Question: I am currently practising GUI in Java and have made a program that procedurally generates random shapes depending on the user input. However, it seems to not be working correctly.
The program currently looks like this (Lines instead of Rectangles and Ovals):

However, as suggested above the program should have some filled, some unfilled rectangles and ovals and lines. These horizontal lines are not representative of what the output should look like.
This is the code below.
DrawPanelTest.java (main file)
'''
import javax.swing.JFrame;
import javax.swing.JLabel;
import javax.swing.JOptionPane;
import java.awt.BorderLayout;
public class DrawPanelTest {
public static void main(String[] args) {
String amount = JOptionPane.showInputDialog("How many shapes should exist?");
int intAmount = Integer.parseInt(amount);
DrawPanel drawPanel = new DrawPanel(intAmount);
JLabel text = new JLabel("Lines: " + drawPanel.getLineAmount() + ", Ovals: " + drawPanel.getOvalAmount()
+ ", Rectangles: " + drawPanel.getRectangleAmount());
JFrame jFrame = new JFrame();
jFrame.setDefaultCloseOperation(3);
jFrame.add(drawPanel);
jFrame.add(text, BorderLayout.SOUTH);
jFrame.setSize(600, 600);
jFrame.setVisible(true);
}
}
'''
DrawPanel.java
'''
import java.awt.Color;
import java.awt.Graphics;
import java.util.Random;
import javax.swing.JPanel;
public class DrawPanel extends JPanel {
private Random random = new Random();
private Shape[] shapes;
private int lineAmount;
private int ovalAmount;
private int rectangleAmount;
public DrawPanel(int amount) {
shapes = new Shape[amount];
for (int i = 0; i < shapes.length; i++) {
Color color = new Color(random.nextInt(256), random.nextInt(256), random.nextInt(256));
int choice = random.nextInt(3);
switch (choice) {
case 0:
shapes[i] = new Line(random.nextInt(300), random.nextInt(300), random.nextInt(300), random.nextInt(300),
color);
lineAmount++;
break;
case 1:
shapes[i] = new Oval(random.nextInt(300), random.nextInt(300), random.nextInt(300), random.nextInt(300),
color, random.nextBoolean());
ovalAmount++;
break;
case 2:
shapes[i] = new Rectangle(random.nextInt(300), random.nextInt(300), random.nextInt(300),
random.nextInt(300), color, random.nextBoolean());
rectangleAmount++;
break;
}
}
}
public int getLineAmount() {
return lineAmount;
}
public int getOvalAmount() {
return ovalAmount;
}
public int getRectangleAmount() {
return rectangleAmount;
}
public void paintComponent(Graphics g) {
super.paintComponent(g);
for (Shape shape : shapes) {
shape.draw(g);
}
}
}
'''
Shape.java
'''
import java.awt.Color;
import java.awt.Graphics;
public abstract class Shape {
private int x1;
private int y1;
private int x2;
private int y2;
private Color color;
public Shape() {
setX1(0);
setY1(0);
setX2(100);
setY2(100);
setColor(0, 0, 0);
}
public Shape(int x1, int y1, int x2, int y2, Color color) {
setX1(x1);
setY1(y1);
setX2(x2);
setY2(y1);
setColor(color);
}
public void setX1(int newX1) {
if (newX1 >= 0) {
x1 = newX1;
} else {
x1 = 0;
}
}
public int getX1() {
return x1;
}
public void setY1(int newY1) {
if (newY1 >= 0) {
y1 = newY1;
} else {
y1 = 0;
}
}
public int getY1() {
return y1;
}
public void setX2(int newX2) {
if (newX2 >= 0) {
x2 = newX2;
} else {
x2 = 0;
}
}
public int getX2() {
return x2;
}
public void setY2(int newY2) {
if (newY2 >= 0) {
y2 = newY2;
} else {
y2 = 0;
}
}
public int getY2() {
return y2;
}
public void setColor(int r, int g, int b) {
color = new Color(r, g, b);
}
public void setColor(Color newColor) {
color = newColor;
}
public Color getColor() {
return color;
}
public abstract void draw(Graphics g);
}
'''
BoundedShape.java
'''
import java.awt.Color;
import java.math.*;
public abstract class BoundedShape extends Shape {
private boolean filled;
public BoundedShape() {
super();
setFill(false);
}
public BoundedShape(int x1, int y1, int x2, int y2, Color color, boolean fill) {
super(x1, y1, x2, y2, color);
setFill(fill);
}
public void setFill(boolean fill) {
if (fill == true || fill == false) {
filled = fill;
} else {
throw new IllegalArgumentException("fill has to be either true or false");
}
}
public boolean getFill() {
return filled;
}
public int getUpperLeftX() {
return Math.min(super.getX1(), super.getX2());
}
public int getUpperLeftY() {
return Math.min(super.getY1(), super.getY2());
}
public int getWidth() {
return Math.abs(super.getX2() - super.getX1());
}
public int getHeight() {
return Math.abs(super.getY2() - super.getY1());
}
}
'''
Line.java
'''
import java.awt.Color;
import java.awt.Graphics;
public class Line extends Shape {
public Line() {
super();
}
public Line(int x1, int y1, int x2, int y2, Color color) {
super(x1, y1, x2, y2, color);
}
@Override
public void draw(Graphics g) {
g.setColor(super.getColor());
g.drawLine(super.getX1(), super.getY1(), super.getX2(), super.getY2());
}
}
'''
Rectangle.java
'''
import java.awt.Color;
import java.awt.Graphics;
public class Rectangle extends BoundedShape {
public Rectangle() {
super();
}
public Rectangle(int x1, int y1, int x2, int y2, Color color, boolean filled) {
super(x1, y1, x2, y2, color, filled);
}
public void draw(Graphics g) {
g.setColor(super.getColor());
if (super.getFill() == false) {
g.drawRect(super.getUpperLeftX(), super.getUpperLeftY(), super.getWidth(), super.getHeight());
} else if (super.getFill() == true) {
g.fillRect(super.getUpperLeftX(), super.getUpperLeftY(), super.getWidth(), super.getHeight());
}
}
}
'''
Oval.java
'''
import java.awt.Color;
import java.awt.Graphics;
public class Oval extends BoundedShape {
public Oval() {
super();
}
public Oval(int x1, int y1, int x2, int y2, Color color, boolean filled) {
super(x1, y1, x2, y2, color, filled);
}
public void draw(Graphics g) {
g.setColor(super.getColor());
if (super.getFill() == false) {
g.drawOval(super.getUpperLeftX(), super.getUpperLeftY(), super.getWidth(), super.getHeight());
} else if (super.getFill() == true) {
g.fillOval(super.getUpperLeftX(), super.getUpperLeftY(), super.getWidth(), super.getHeight());
}
}
}
'''
Thanks in advance,
mabdi36
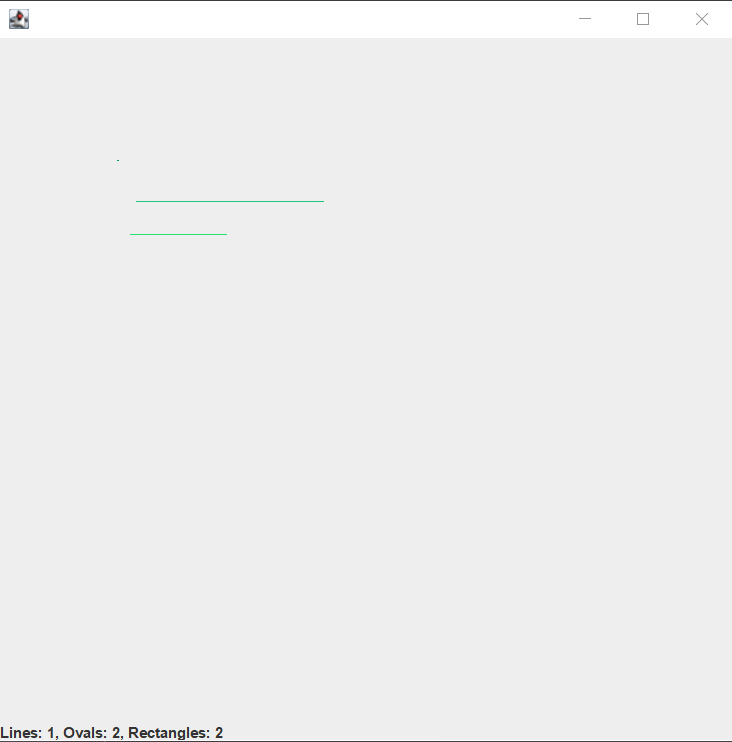
Answer: Within your 'draw()' method of 'Oval' and 'Rectangle', you call 'super.getWidth()' and 'super.getHeight()'. But your height is always 0, because of a typo within your constructor in 'Shape':
'setY2()''y1''y2 == y1''abs(y2 - y1) = 0'.
'''
public Shape(int x1, int y1, int x2, int y2, Color color) {
setX1(x1);
setY1(y1);
setX2(x2);
setY2(y1); // change this to setY2(y2)
setColor(color);
}
'''
Now height won't be 0 and you'll see your shape in 2D.